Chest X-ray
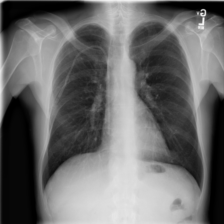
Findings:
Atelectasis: negative
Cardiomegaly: negative
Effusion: negative
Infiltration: negative
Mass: negative
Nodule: negative
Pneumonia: positive
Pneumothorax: negative
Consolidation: negative
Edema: negative
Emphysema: negative
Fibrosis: negative
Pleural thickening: positive
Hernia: negative